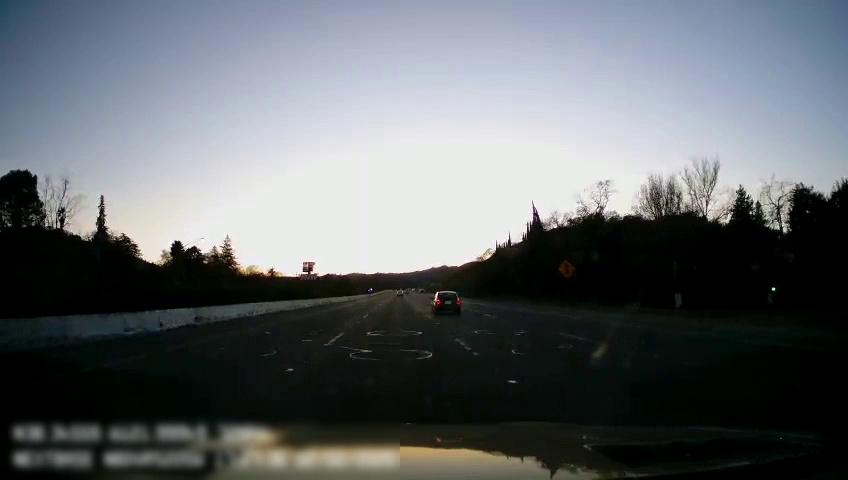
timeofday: Day
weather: Cloudy
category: Drivable Space
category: Vehicles | Car
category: Lanes | Current Lane
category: Lanes | Current Lane
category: Lanes | Alternate Lane
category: Lanes | Alternate Lane
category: Traffic | Signs